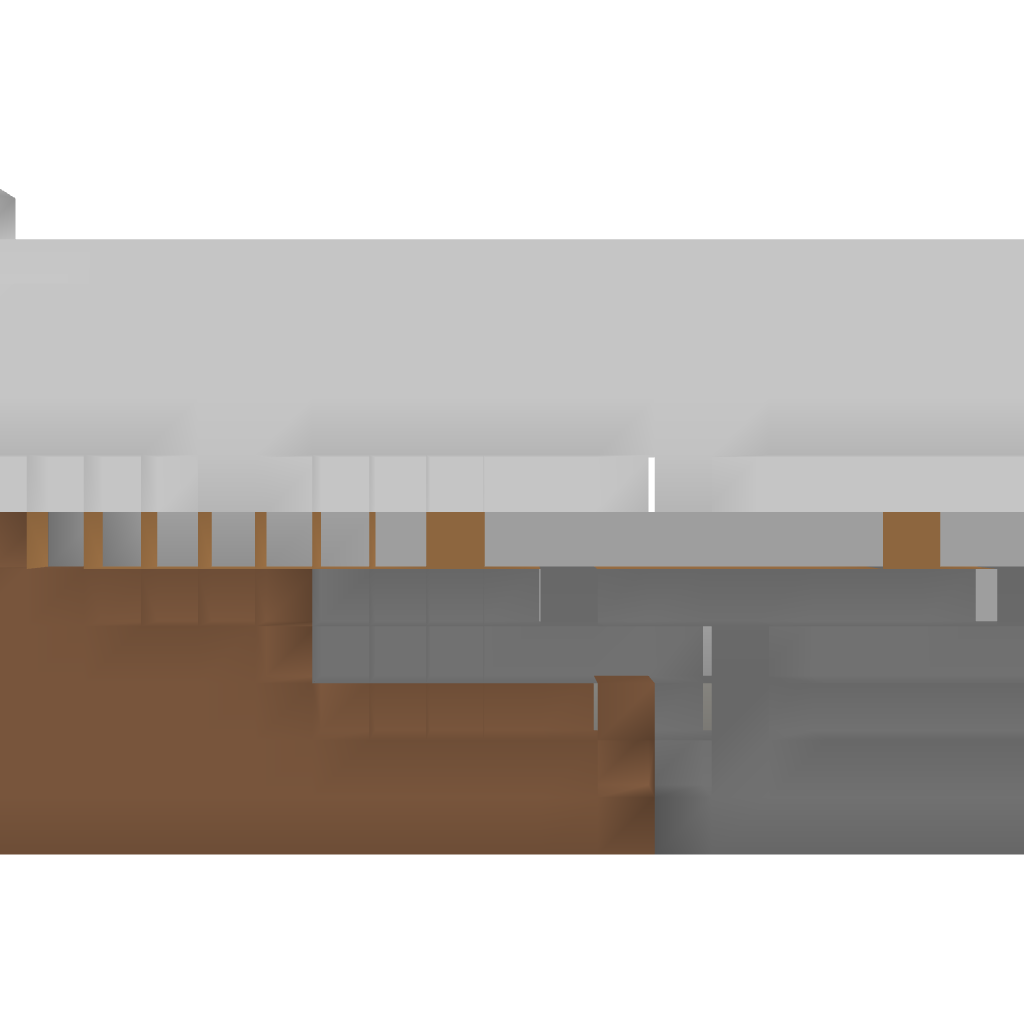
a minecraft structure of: Roman Bathhouse